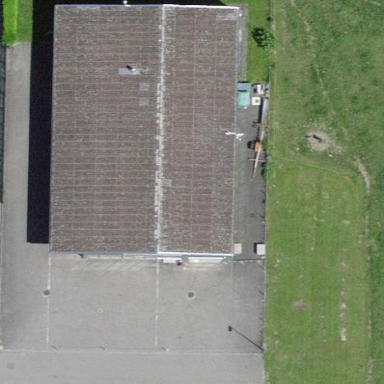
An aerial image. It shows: Industrial building with gabled roof.